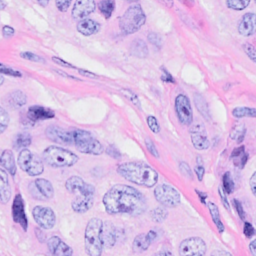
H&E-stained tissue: Breast